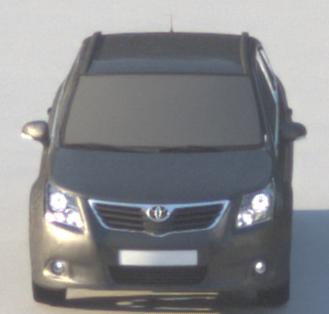
Make: Toyota
Model: Avensis 1.6
Detailed model: Avensis (T27) Notch Back
Model produced from: 2009/01
Model produced until: 2010/08
Doors: 4
Color: gray
Road condition: dry road
Daytime: sunrise or sunset
Contrast: medium contrast